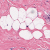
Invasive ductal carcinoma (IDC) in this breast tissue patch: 0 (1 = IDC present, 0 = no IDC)